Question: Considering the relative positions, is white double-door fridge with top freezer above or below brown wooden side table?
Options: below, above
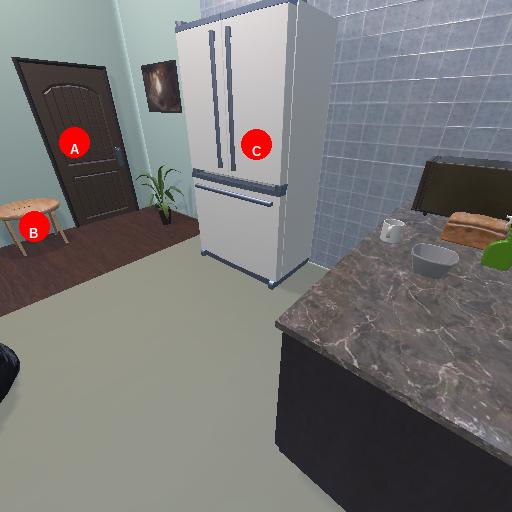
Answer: below